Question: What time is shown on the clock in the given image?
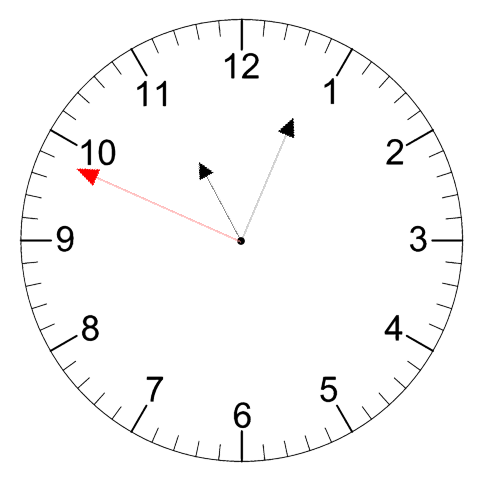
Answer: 11:03:49